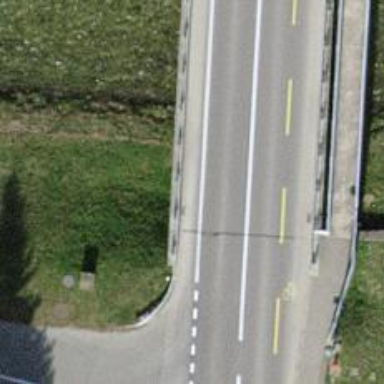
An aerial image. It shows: Primary highway bridge with asphalt surface. There is designated cycle lane on the left side.